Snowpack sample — Loveland Pass, Silver Plume, Colorado, USA (2/11/26, 12:00 PM MST)
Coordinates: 39.663, -105.886
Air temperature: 35 °F
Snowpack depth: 82 cm
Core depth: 10 cm
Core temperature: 17.6 °F
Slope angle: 13°, slope face: 12°
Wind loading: high
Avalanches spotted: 1
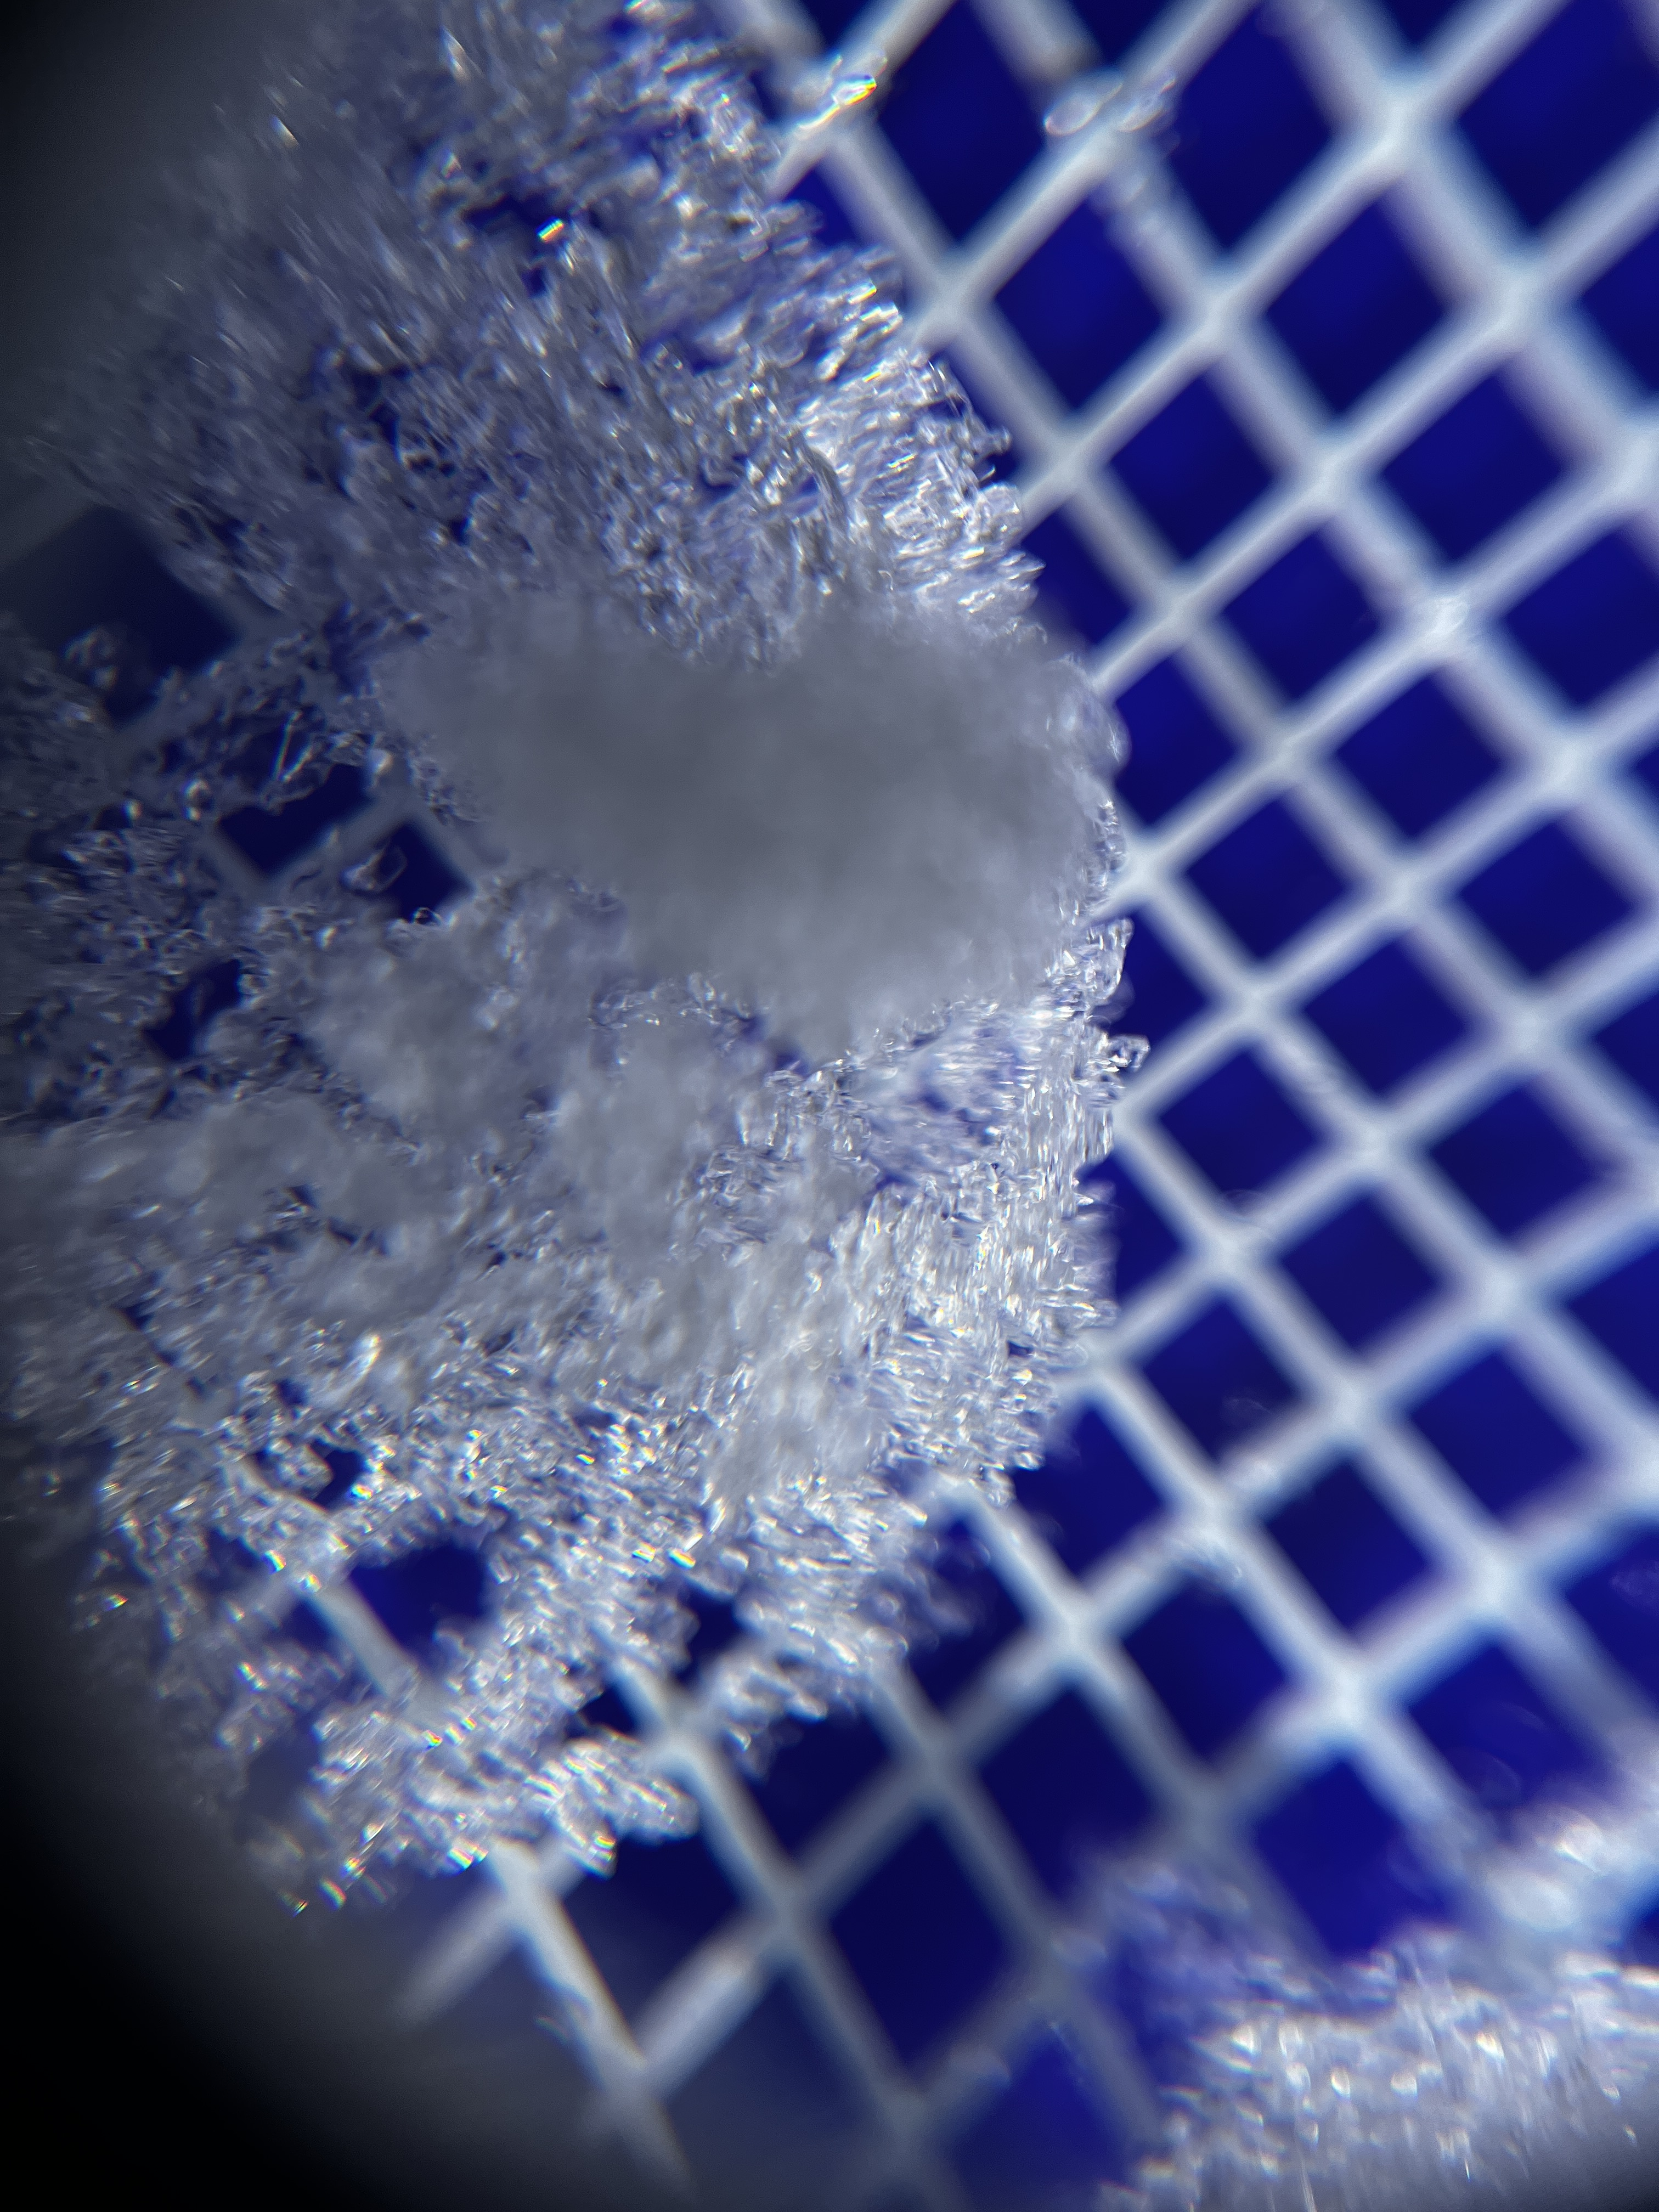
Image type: magnified_profile
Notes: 1 small avalanche spotted on the north side of the bowl, lots of wind loading